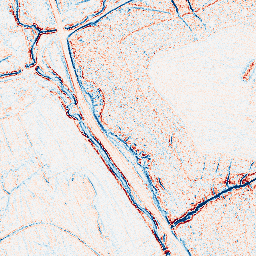
Category: edge_preserving
Decomposition family: bilateral
Decomposition parameters: d: 5
sigma_color: 50
sigma_space: 50
Upsampling method: sinc_hamming
Upsampling parameters: scale: 2
kernel_size: 16
Upsampling scale: 2